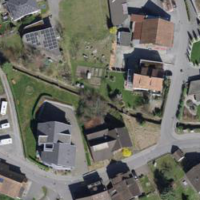
EUNIS habitat code: 54
Species observed at this site:
Caltha palustris